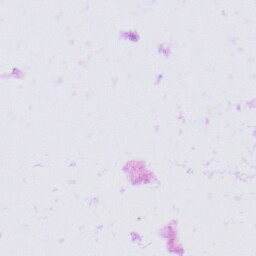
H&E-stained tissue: Prostate